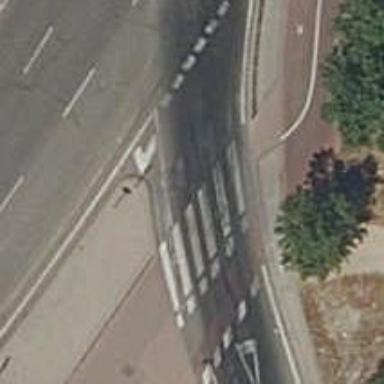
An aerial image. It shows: Marked crossing on the road with clear markings.